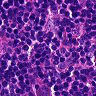
Metastatic tissue present: no